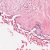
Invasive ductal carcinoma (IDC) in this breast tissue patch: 1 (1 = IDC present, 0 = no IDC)